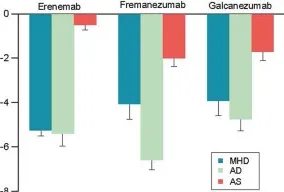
Improvement in the different headache parameters during treatment with anti-CGRP mAbs. Each point shows the value of the chosen parameter by month. (F) Illustrates the differential changes in various headache parameters in response to different treatments. The overall efficacy of anti-CGRP mAb treatments was significant for each parameter.
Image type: chart (chart)